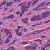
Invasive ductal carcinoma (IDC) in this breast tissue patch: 1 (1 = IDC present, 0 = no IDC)